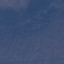
Label: Forest